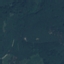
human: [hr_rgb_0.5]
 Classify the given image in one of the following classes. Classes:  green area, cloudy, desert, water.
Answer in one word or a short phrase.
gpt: green area